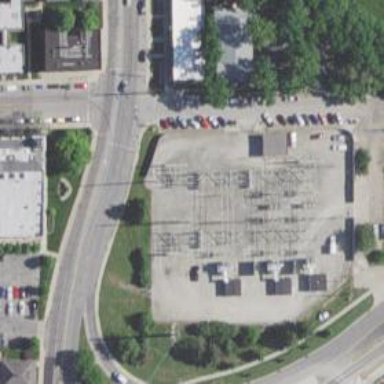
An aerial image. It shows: Switch for power supply.